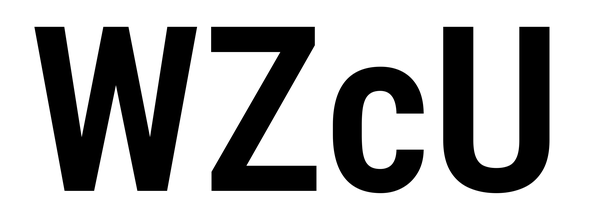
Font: Roboto_Condensed_SemiBold